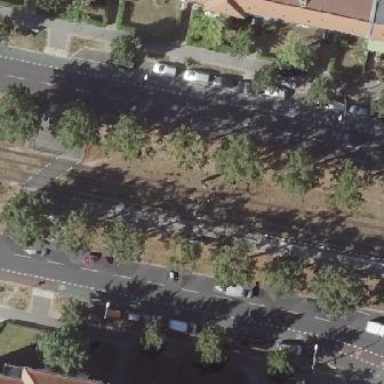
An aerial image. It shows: Footway area.